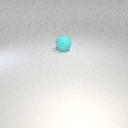
large cyan rubber sphere